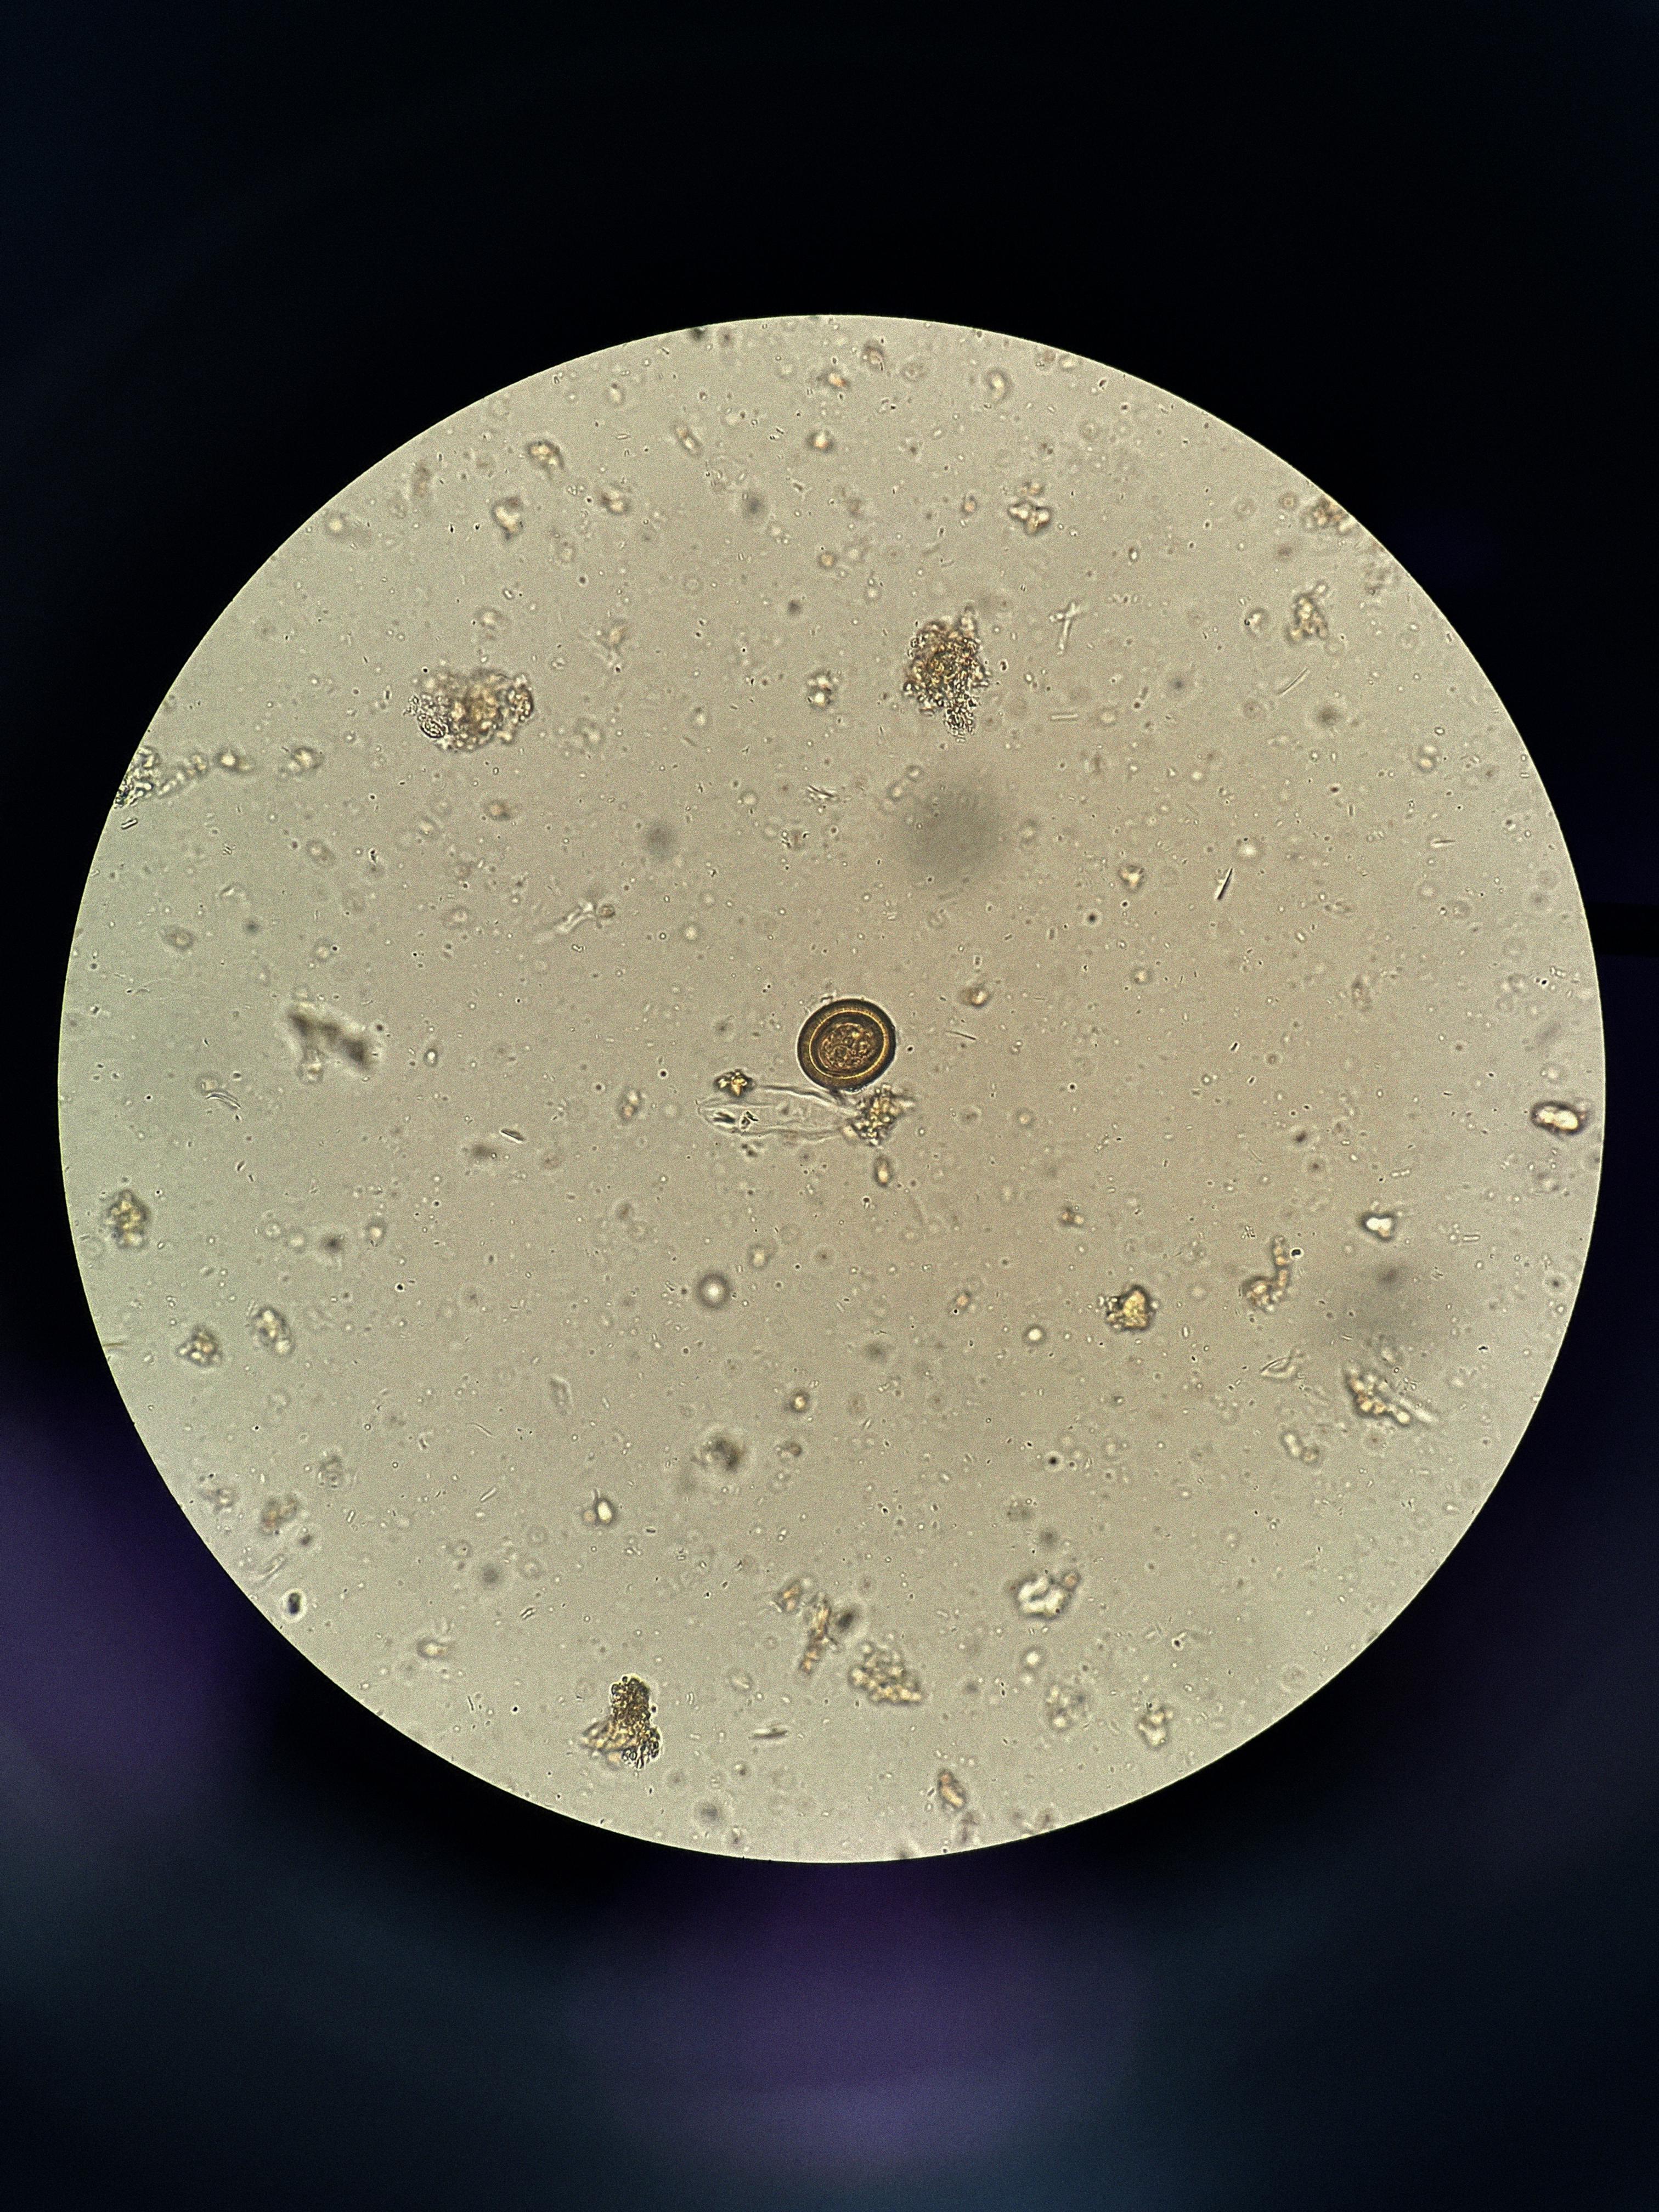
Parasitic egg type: Taenia spp. egg